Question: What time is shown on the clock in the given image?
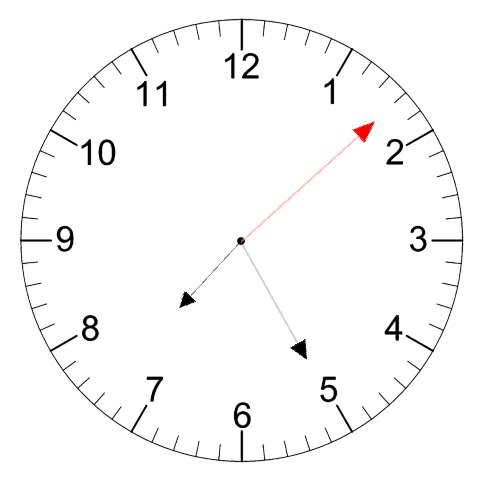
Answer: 07:25:08